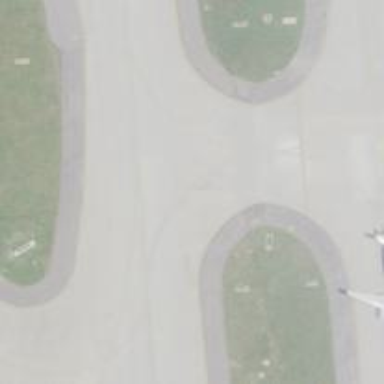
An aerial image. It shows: View of taxiway at the airport.